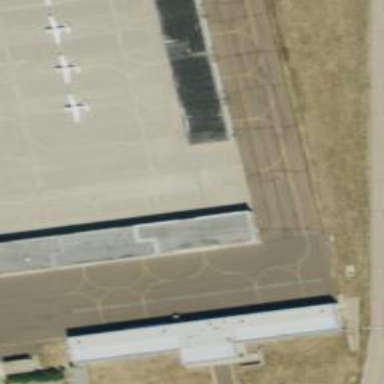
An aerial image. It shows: Image of taxiway at airport.